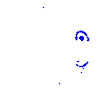
Particle: electron